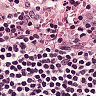
Metastatic tissue present: no